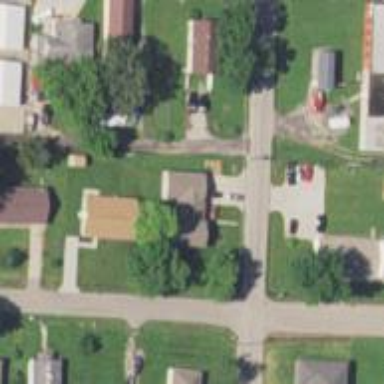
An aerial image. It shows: Alley classified as service road.